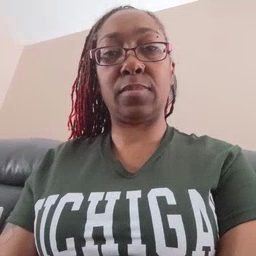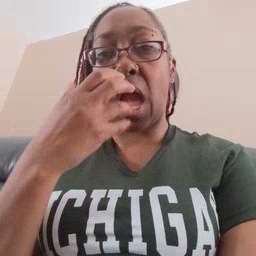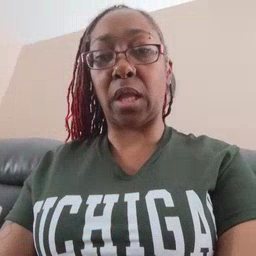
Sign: hot